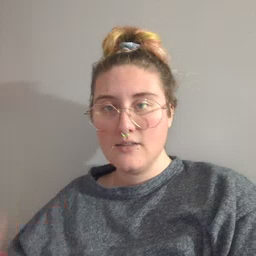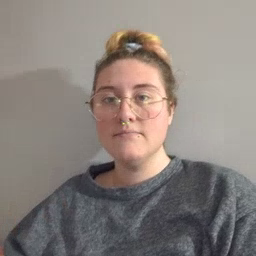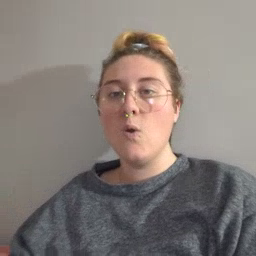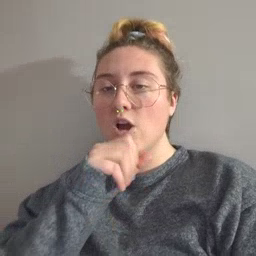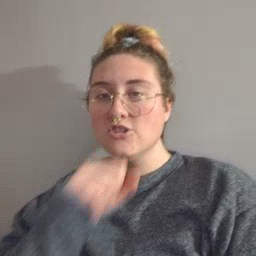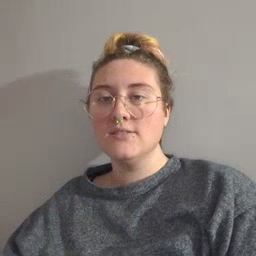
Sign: orange